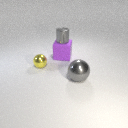
large gray metal sphere to the right of small yellow metal sphere